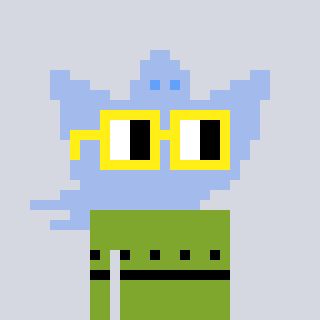
a pixel art character with square yellow glasses, a ghost-B-shaped head and a slimegreen-colored body on a cool background